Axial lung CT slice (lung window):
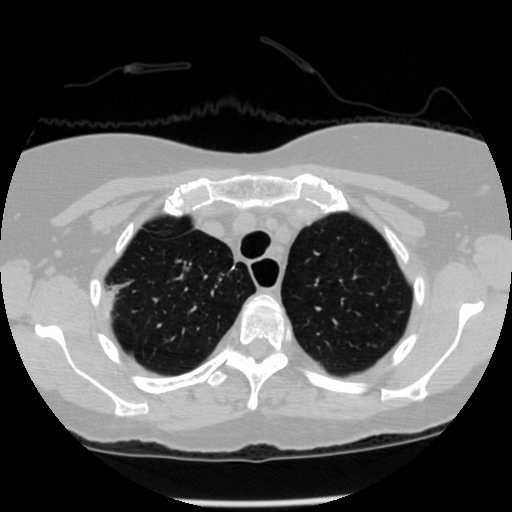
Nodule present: yes
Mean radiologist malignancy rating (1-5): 2.333